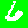
Digit: 6